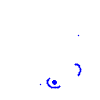
Particle: electron